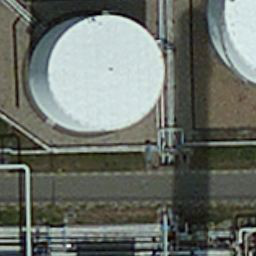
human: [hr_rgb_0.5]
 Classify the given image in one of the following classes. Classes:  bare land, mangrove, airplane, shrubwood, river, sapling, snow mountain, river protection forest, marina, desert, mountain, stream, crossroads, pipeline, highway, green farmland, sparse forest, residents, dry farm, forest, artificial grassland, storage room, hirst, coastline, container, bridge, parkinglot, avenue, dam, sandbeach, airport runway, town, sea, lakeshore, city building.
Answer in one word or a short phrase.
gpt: storage room